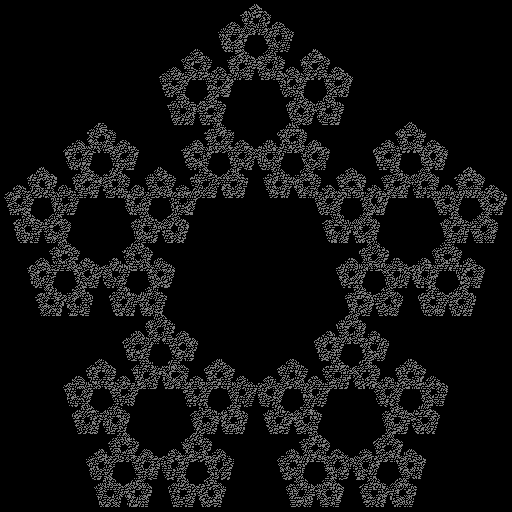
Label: sierpinski_pentagon